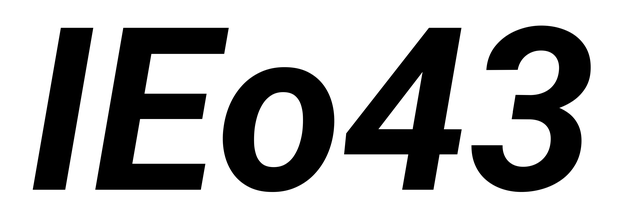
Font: Roboto-Italic_Bold_Italic